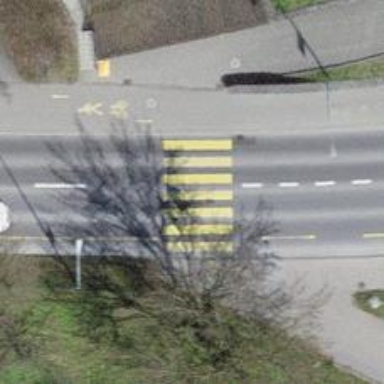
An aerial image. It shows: Uncontrolled zebra crossing with notable zebra markings.